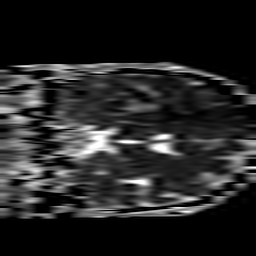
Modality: ADC
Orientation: coronal
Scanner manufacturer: philips
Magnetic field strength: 3 T
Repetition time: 3.082 s
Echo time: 0.076 s